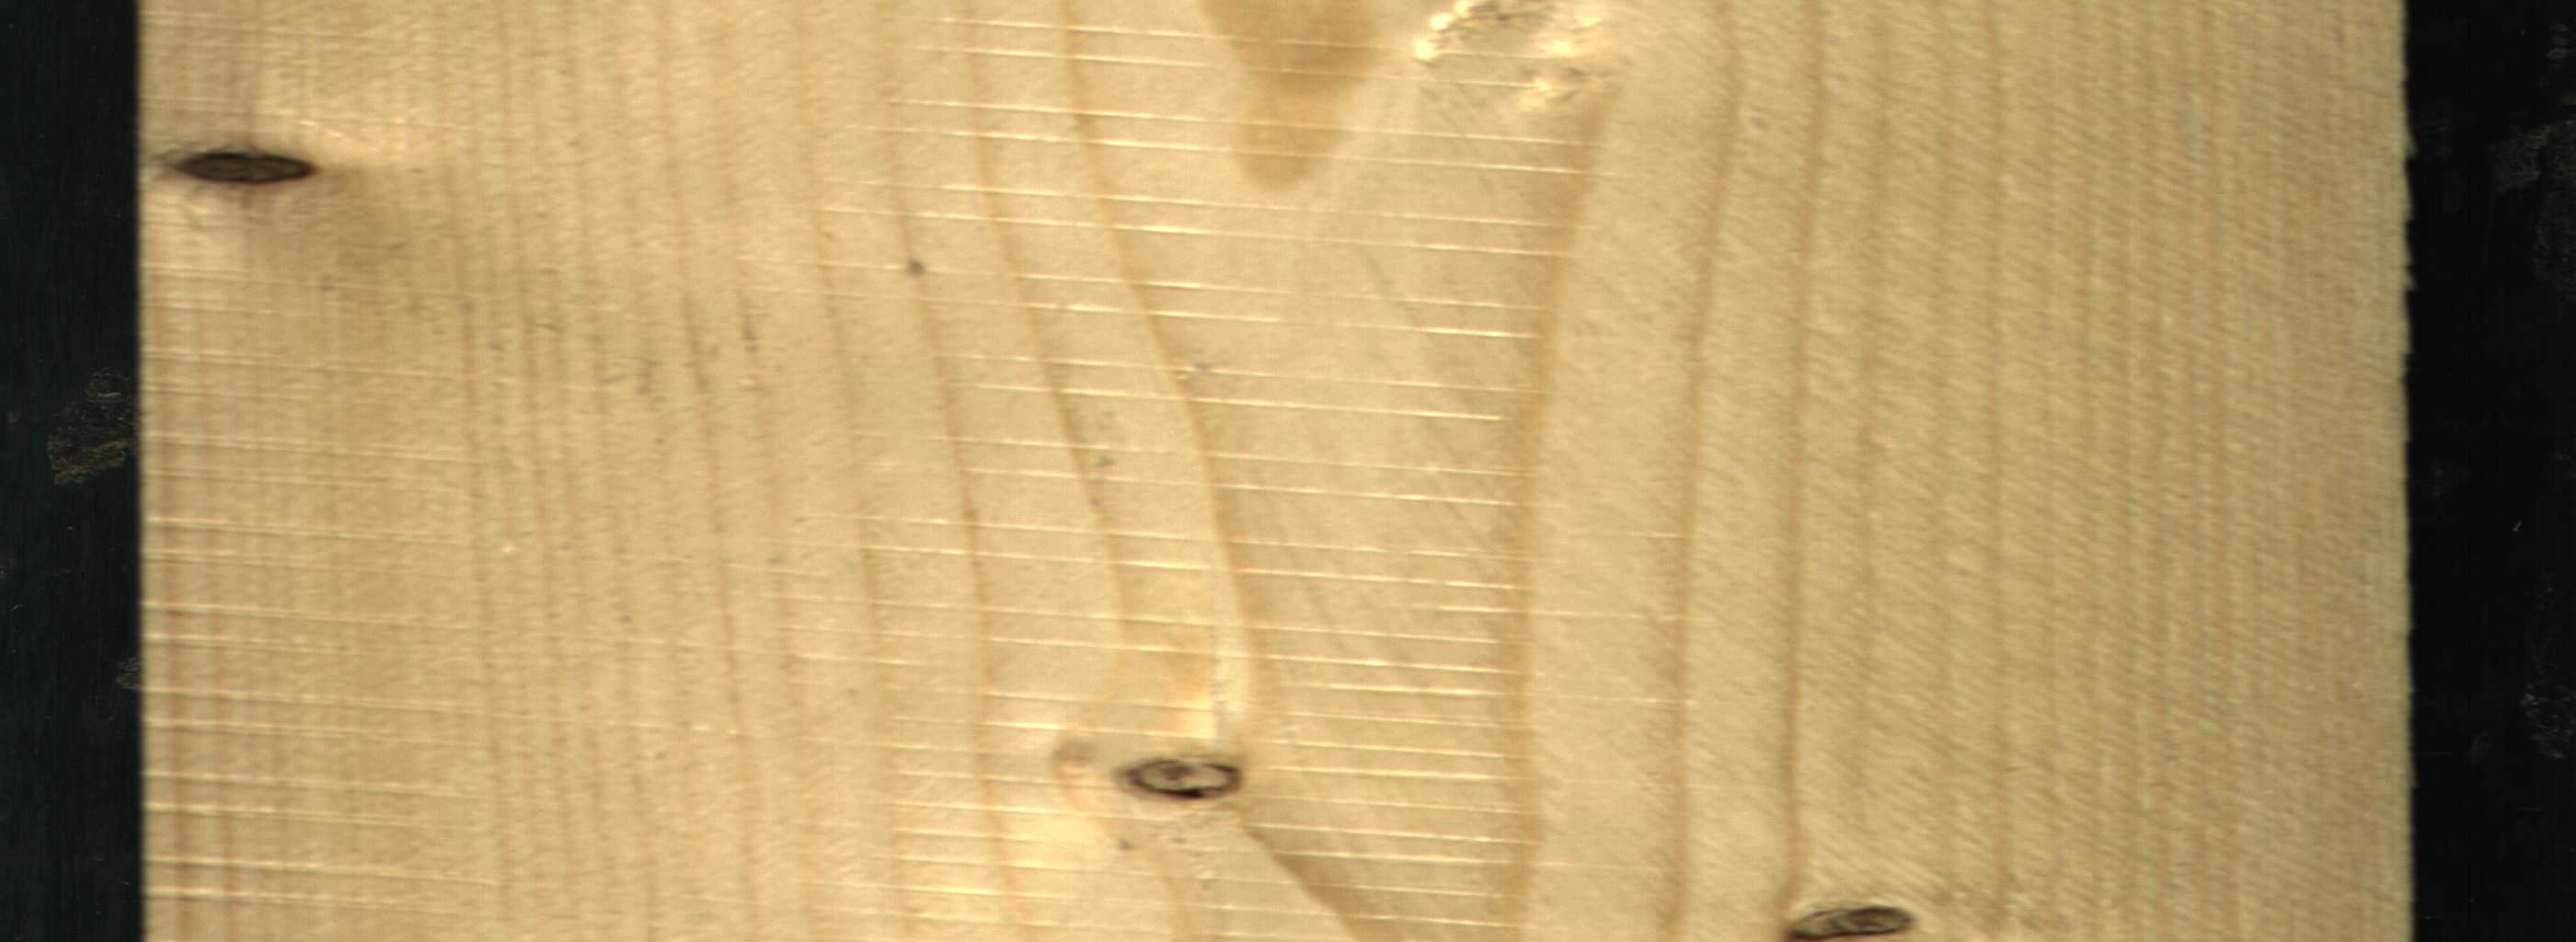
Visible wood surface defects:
Dead_Knot
Dead_Knot
Dead_Knot